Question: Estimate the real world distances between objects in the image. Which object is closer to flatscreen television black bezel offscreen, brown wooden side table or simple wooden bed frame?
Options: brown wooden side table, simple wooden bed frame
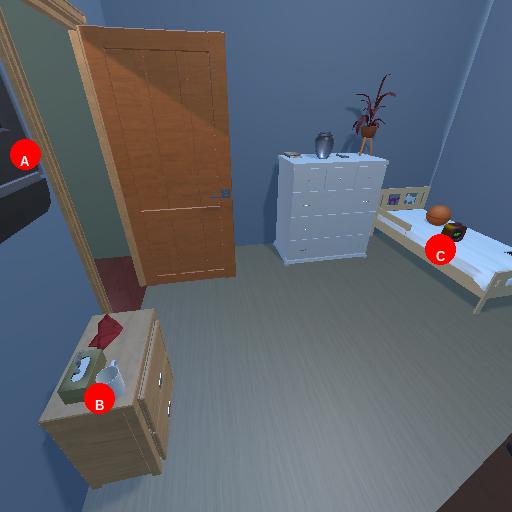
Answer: brown wooden side table